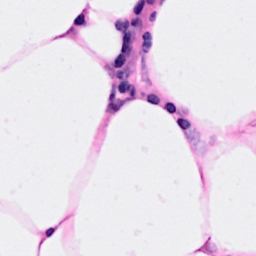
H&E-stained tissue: Breast